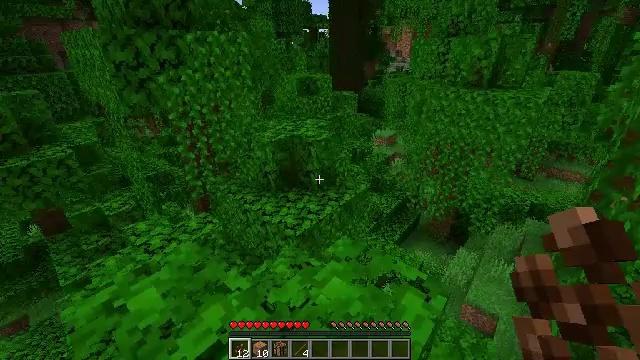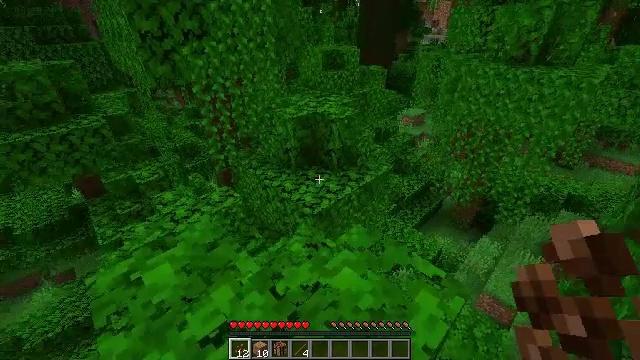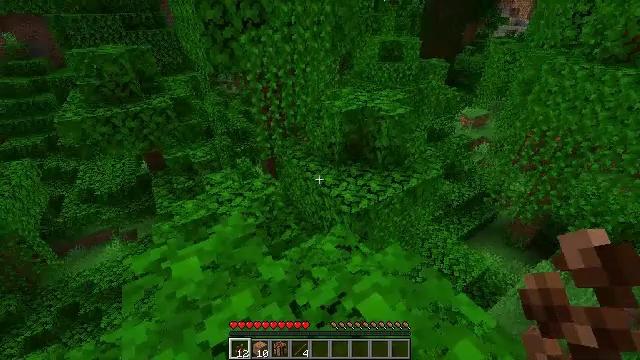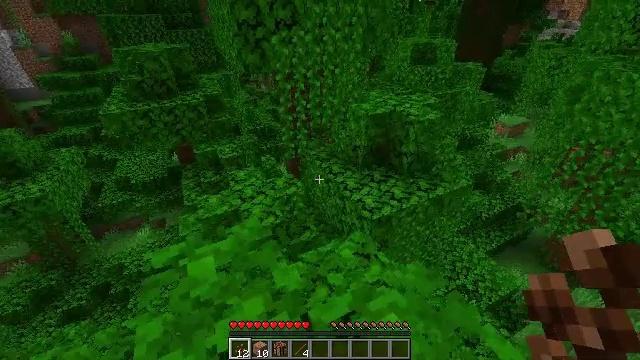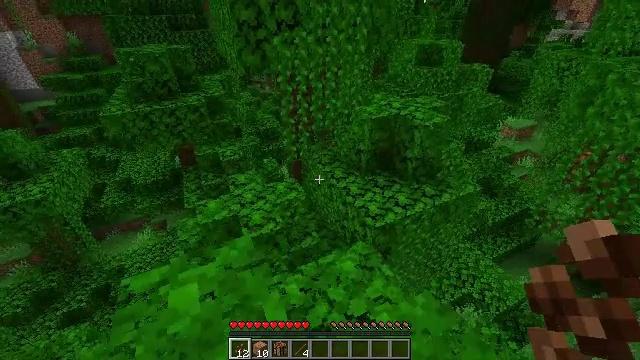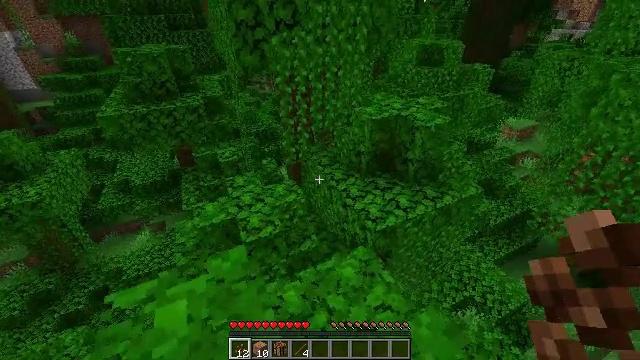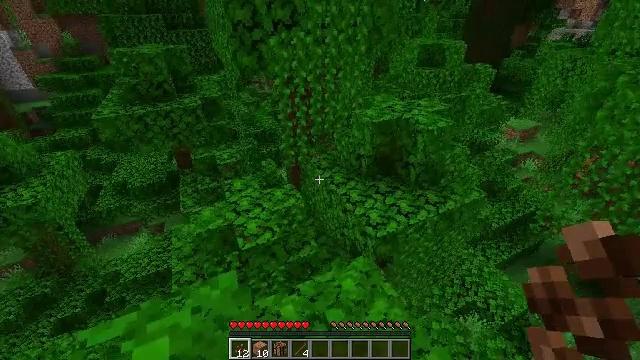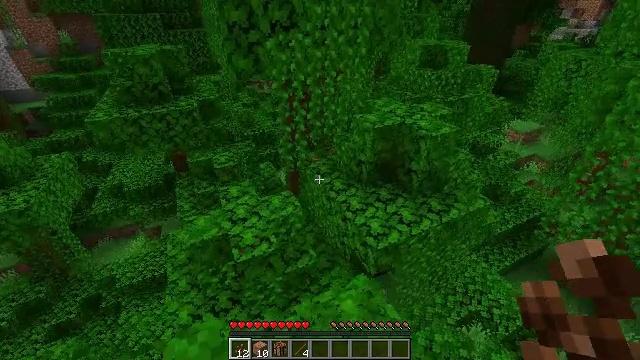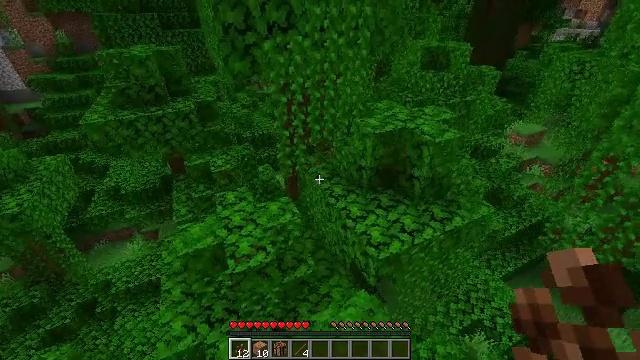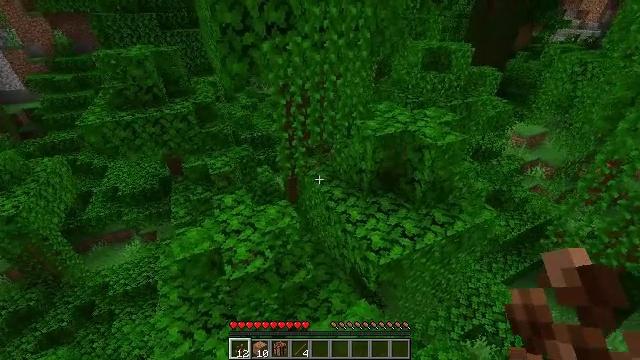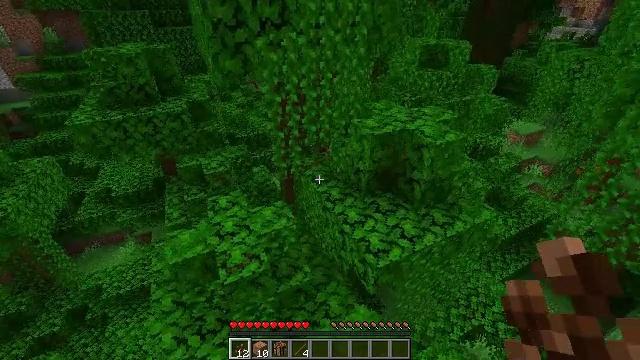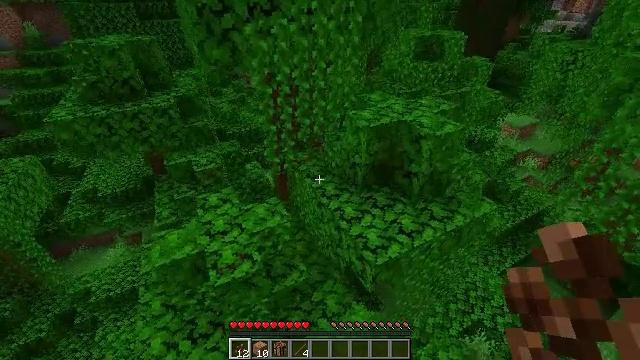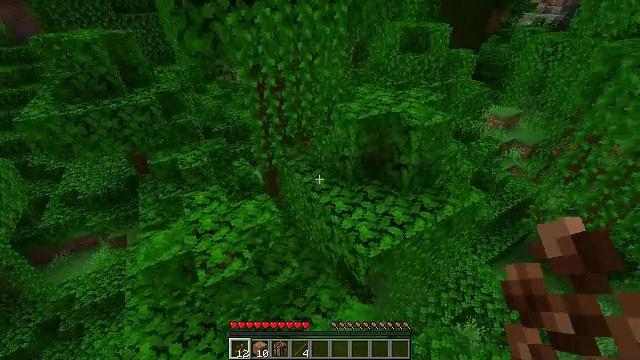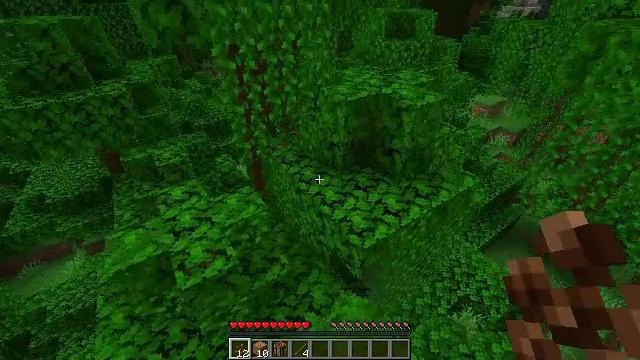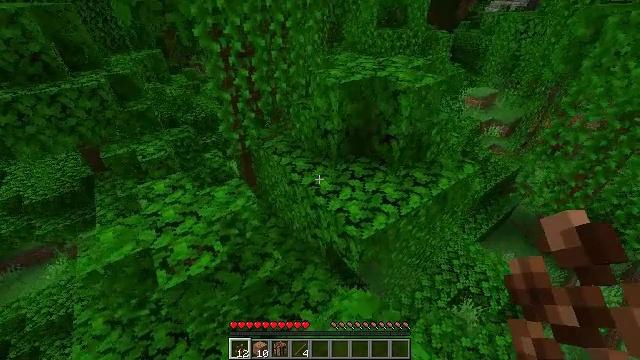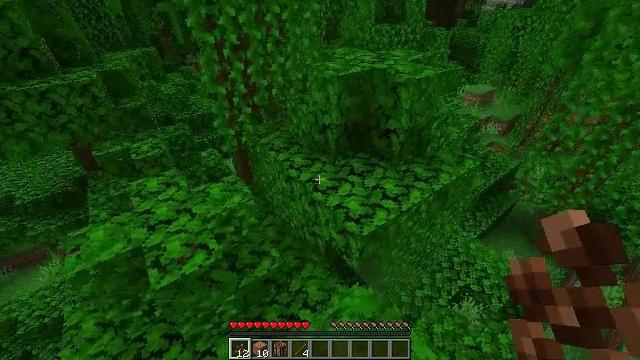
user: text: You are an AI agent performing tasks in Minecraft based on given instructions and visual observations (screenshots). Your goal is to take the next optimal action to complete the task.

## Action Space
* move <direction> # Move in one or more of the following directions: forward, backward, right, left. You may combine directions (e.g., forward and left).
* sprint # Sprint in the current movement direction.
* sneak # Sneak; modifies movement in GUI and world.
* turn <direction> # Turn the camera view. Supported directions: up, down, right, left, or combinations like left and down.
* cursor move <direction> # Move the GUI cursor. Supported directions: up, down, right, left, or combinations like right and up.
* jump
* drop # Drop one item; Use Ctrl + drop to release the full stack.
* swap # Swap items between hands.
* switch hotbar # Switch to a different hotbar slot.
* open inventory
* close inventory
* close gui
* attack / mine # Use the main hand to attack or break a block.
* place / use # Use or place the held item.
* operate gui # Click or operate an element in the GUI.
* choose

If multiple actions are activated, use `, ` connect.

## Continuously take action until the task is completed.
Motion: motion action
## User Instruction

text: Gather jungle leaves from the tree.
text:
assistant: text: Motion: move forward, turn left and down
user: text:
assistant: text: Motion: move forward, turn left and down
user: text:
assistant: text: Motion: move forward, turn left
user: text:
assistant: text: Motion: move forward
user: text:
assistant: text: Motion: move forward
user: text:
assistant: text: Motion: move forward
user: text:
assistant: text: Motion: move forward
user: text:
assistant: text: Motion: move forward
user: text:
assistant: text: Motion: move forward
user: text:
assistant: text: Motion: move forward
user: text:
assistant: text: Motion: move forward, turn right
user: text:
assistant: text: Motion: move forward, turn right
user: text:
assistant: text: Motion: move forward, turn right
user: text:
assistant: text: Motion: move forward, turn right
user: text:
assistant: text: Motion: move forward, jump
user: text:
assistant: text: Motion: move forward, turn up, jump
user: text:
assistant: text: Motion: move forward, turn up, jump
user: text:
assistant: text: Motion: move forward, turn up, jump
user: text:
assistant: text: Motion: move forward, turn up, jump
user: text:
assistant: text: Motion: move forward, turn right and up, jump
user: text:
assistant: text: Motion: move forward, turn right and up, jump
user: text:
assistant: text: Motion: move forward, jump
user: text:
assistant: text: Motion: move forward, jump
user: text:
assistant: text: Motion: move forward, jump
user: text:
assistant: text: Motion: move forward, jump
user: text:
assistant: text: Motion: move forward, jump
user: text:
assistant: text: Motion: move forward, jump
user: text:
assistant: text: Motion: move forward, turn up, jump
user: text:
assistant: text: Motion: move forward, turn left and up, jump
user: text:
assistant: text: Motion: move forward, turn left and up, jump